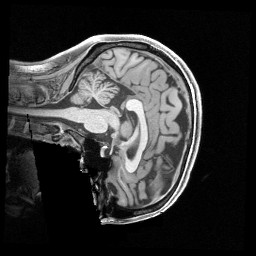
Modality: T1w
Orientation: sagittal
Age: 25
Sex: female
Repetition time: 2.4 s
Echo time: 0.00222 s